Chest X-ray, PA view. Patient: 82 years old, sex M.
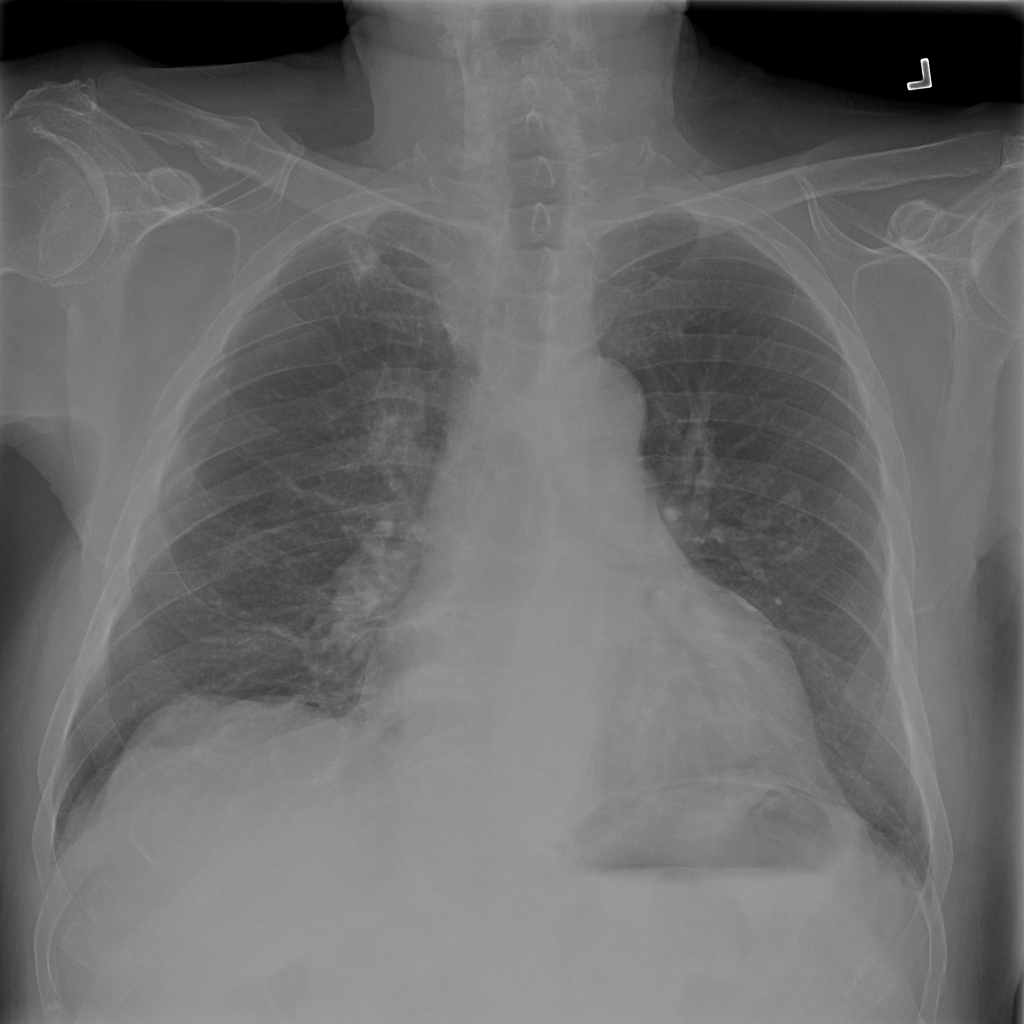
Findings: Cardiomegaly, Mass